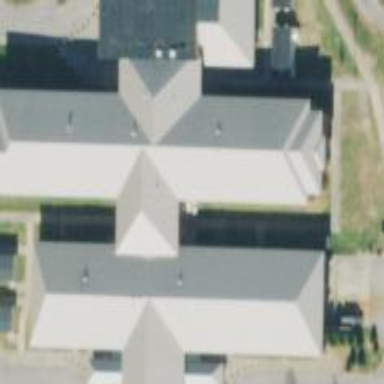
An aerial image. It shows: School building.